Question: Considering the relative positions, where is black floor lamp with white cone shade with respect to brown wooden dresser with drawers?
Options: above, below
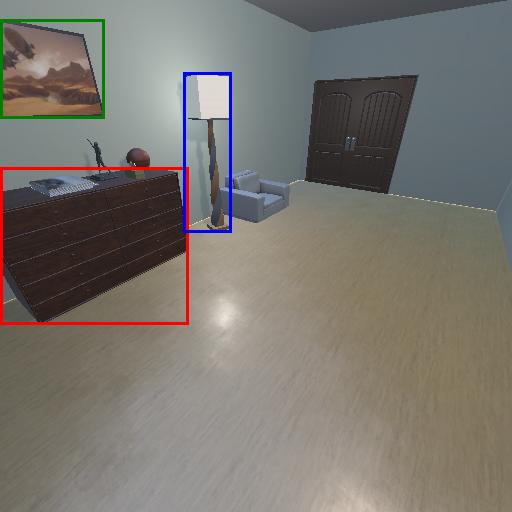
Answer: above